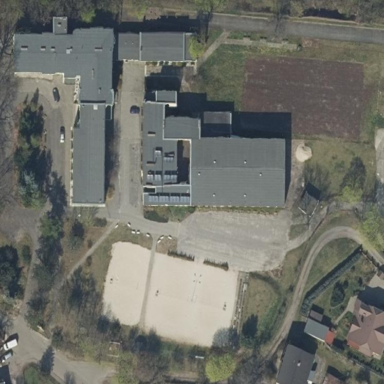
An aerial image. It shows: School.